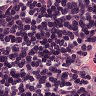
Metastatic tissue present: no